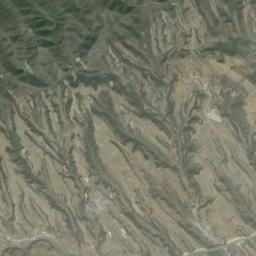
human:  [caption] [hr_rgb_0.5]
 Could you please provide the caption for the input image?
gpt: The mountain is consist of half of black soil and half of white soil .

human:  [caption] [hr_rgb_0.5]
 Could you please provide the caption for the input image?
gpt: The mountains are winding and undulating .

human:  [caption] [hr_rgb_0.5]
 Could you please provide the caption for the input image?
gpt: The mountains in the lower left corner of the image are covered by vegetation .

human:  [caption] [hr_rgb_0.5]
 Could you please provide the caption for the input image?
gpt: The folded mountain has a series of rugged mountains .

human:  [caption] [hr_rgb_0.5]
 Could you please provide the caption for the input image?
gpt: There are some ravines on the brown mountain .